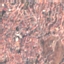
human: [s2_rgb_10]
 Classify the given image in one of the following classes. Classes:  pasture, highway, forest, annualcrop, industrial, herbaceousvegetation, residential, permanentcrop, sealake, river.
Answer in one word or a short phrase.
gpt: Residential